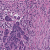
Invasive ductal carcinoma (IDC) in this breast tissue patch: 1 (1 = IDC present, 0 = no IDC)